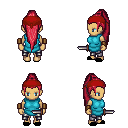
a pixel art fantasy rpg character, female body template, human, tanned skin, teal tunic, metal pants, ruby red extra-long topknot hairstyle, red bandana, leather bracers, black slippers, dagger, four views (front, back, left, right), 2x2 character sprite sheet, small pixel art, hard edges, no anti-aliasing